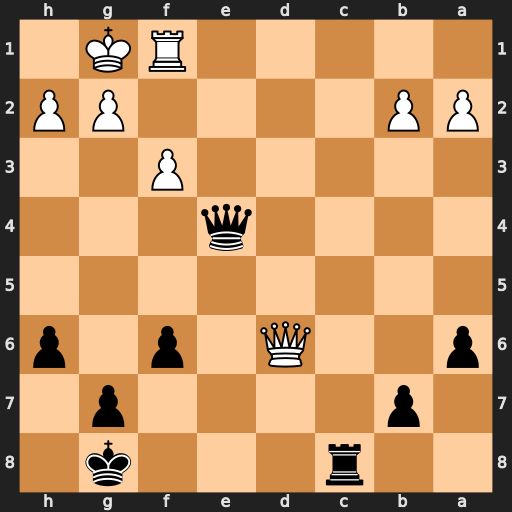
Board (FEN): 2r3k1/1p4p1/p2Q1p1p/8/4q3/5P2/PP4PP/5RK1
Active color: b
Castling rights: -
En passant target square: -
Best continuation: Qe3+ Kh1 Rc1 Qd1 Rxd1